Question: I have a Javascript Windows 8 App. I am writing a WinRT Component DLL using C# for interfacing with a database.
For all functions such as OpenDB, ExecuteUpdate, ExecuteQuery (returning one row, returning one column value), I have done a IASyncOperation and am pretty successful.
But for processing each row in a big resultset, one by one, I need to pass in a callback function from javascript to the C# WinRT Component DLL. so the code is like,
'''
My.WinRT.Component.Object.processEachRowASyc(query, arguments, function(row) {
/* Row specific processing */
}).then(function(result) {
/* Process after Entire Row processing is Complete */
});
'''
I have written the RT Component such as this,
'''
namespace mydb
{
public void delegate MyJSCallback(string msg);
public class Database {
public static IAsyncOperation<Database> OpenDB(string dbFile)
{
/* Open DB */
}
public IAsyncOperation<Database> ProcessEachRowASync(string sql,[ReadOnlyArray()] object[] arg, MyJSCallback myJSCallback)
{
return Task<Database>.Run(() =>
{
/* Query Processing */
IDataReader reader = cmd.ExecuteReader();
while (reader.Read())
{
string toRet = "{"Name":"Raju", "Age":"21"}";
//Javascript callback function called.
myJSCallback(toRet);
}
return this;
}).AsAsyncOperation();
}
}
}
'''
Now, I am getting a typecasting error when I execute this from Visual Studio, I am sure I am erring somewhere in declaring the delegate or somewhere else,
Can somebody please enlighten me on where I am doing wrong and how this could be corrected.

URL for downloading a sample project for this is, <URL>
To simplify this further, I have written another function in the RTComponent showing just the callback error, the code is as follows in the RT Component
'''
public delegate void SQLite3JSNoCallback();
public IAsyncOperation<int> GetLastInsertRowId(SQLite3JSNoCallback someCallback)
{
return Task<int>.Run(() =>
{
someCallback();
return 0;
}).AsAsyncOperation();
}
'''
Now the error occurs in while performing someCallback(), the error is as same as the above screenshot with the change of the delegate alone. "Unable to cast object of the type 'mydb.SQLite3JSNoCallback' to 'mydb.SQLite3JSNoCallback'."
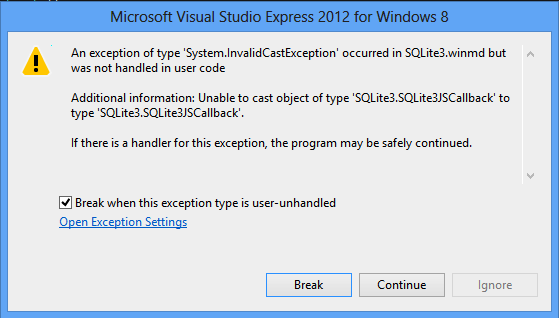
Answer: When I removed the IASyncOperation from the function, the js callback worked without issue.
There seems to be a problem because I am having a blocking callback function sent as the parameter, I believe. Can any one clarify how it can work with IASyncOperation present in my function.
Should I send in an ASyncCallback function to the C# RT Component to be able to get a callback.
Still the answer remains for the above problem to make the RT Component's function a blocking function if you need a javascript callback to successfully work,
Regards,
Jay